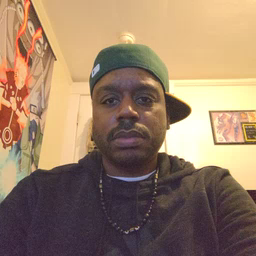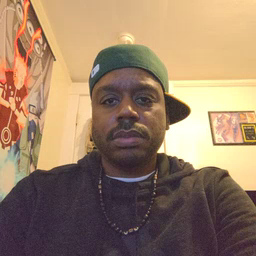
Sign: jeans